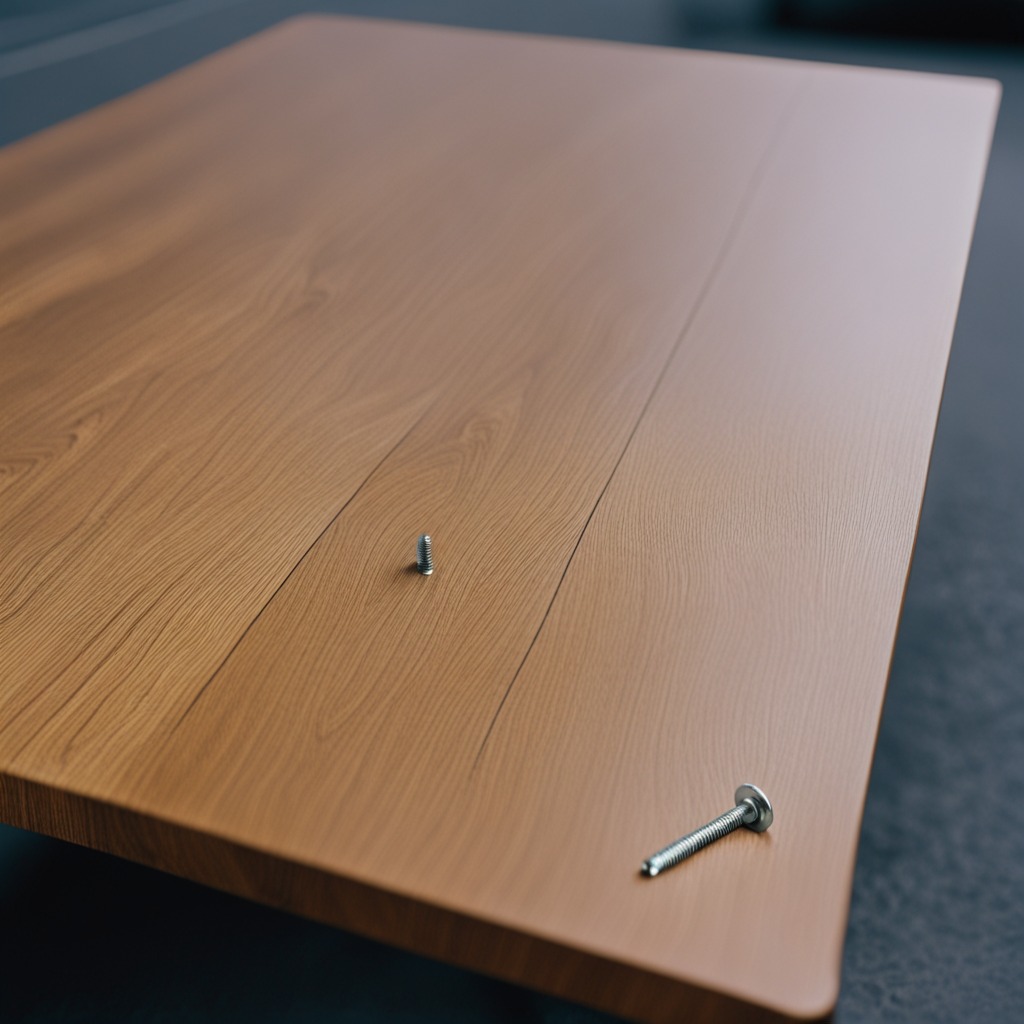
A metal screw lies on the old table in the small garage at twilight.